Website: walmart
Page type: address-validator
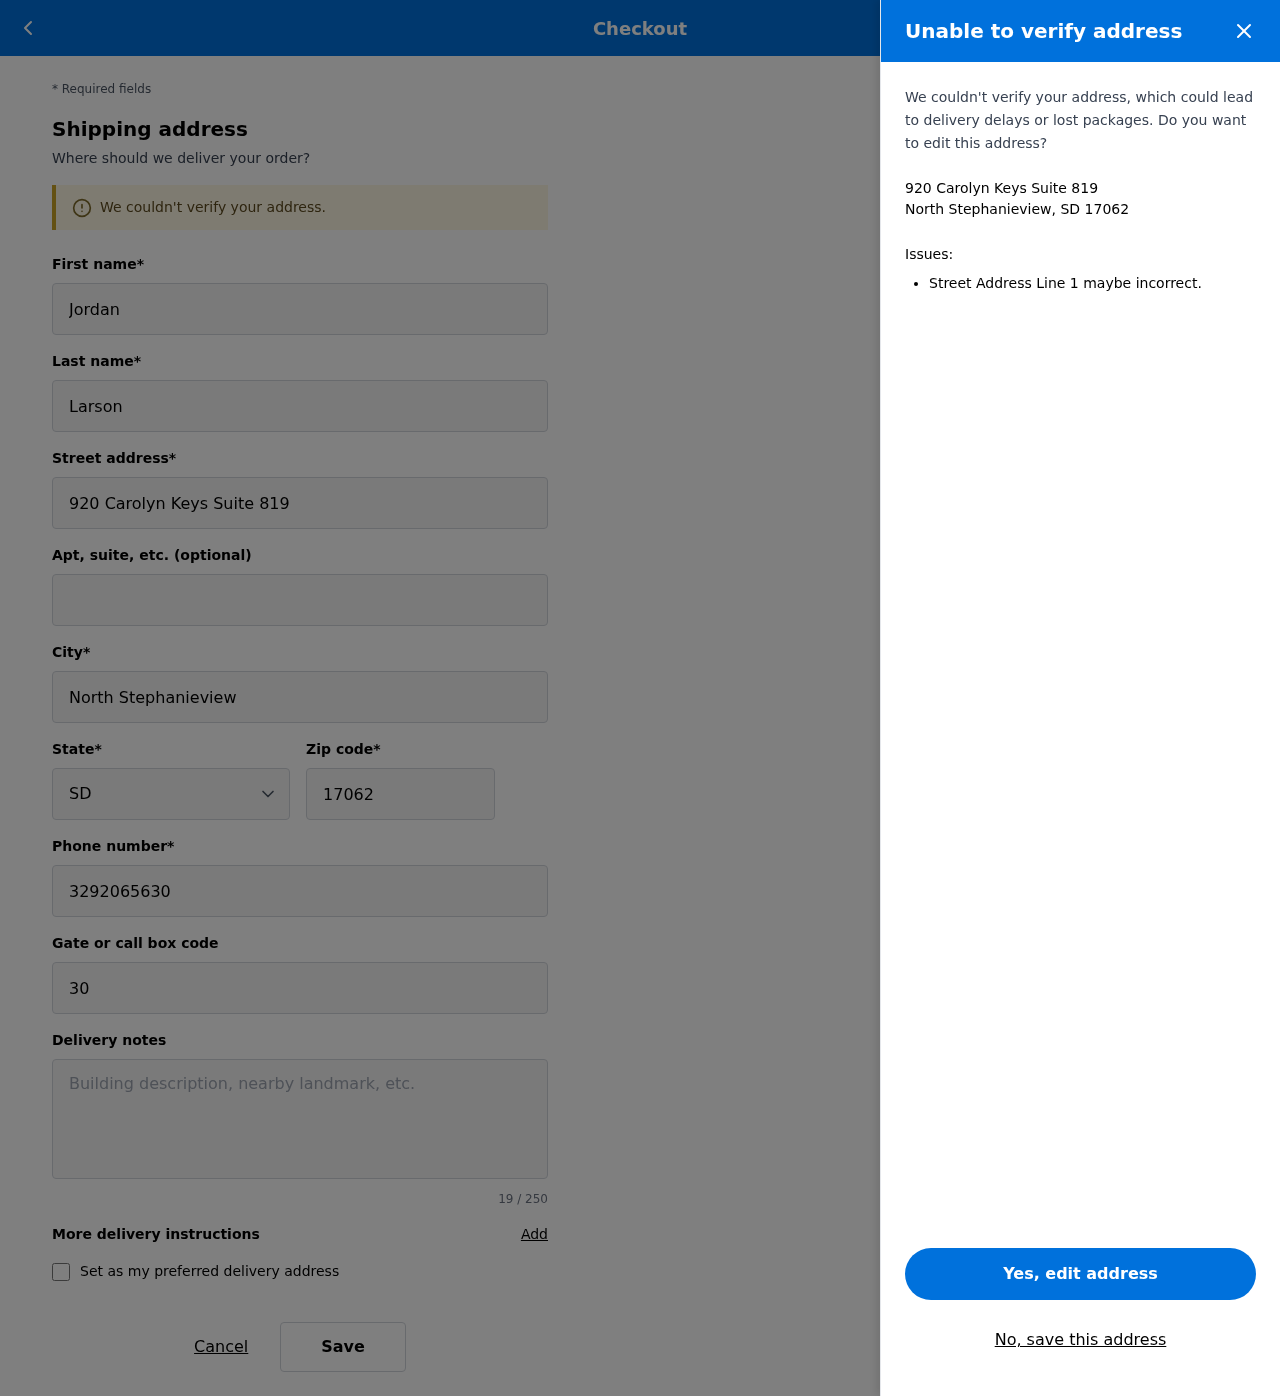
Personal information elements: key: PII_CITY_STATE_ZIP
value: North Stephanieview, SD 17062
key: PII_DELIVERY_INSTRUCTIONS
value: Leave at front door
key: PII_STATE_ABBR
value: SD
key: PII_STREET
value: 920 Carolyn Keys Suite 819
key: PII_FIRSTNAME
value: Jordan
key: PII_LASTNAME
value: Larson
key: PII_CITY
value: North Stephanieview
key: PII_POSTCODE
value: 17062
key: PII_PHONE
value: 3292065630
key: PII_SECURITY_CODE
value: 309